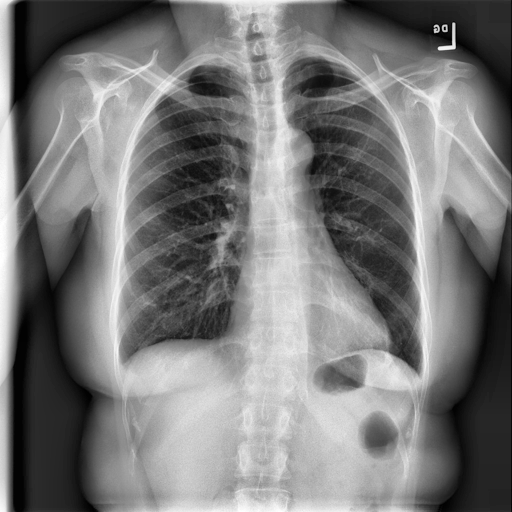
Finding: NORMAL